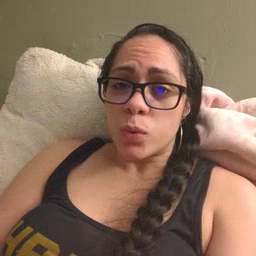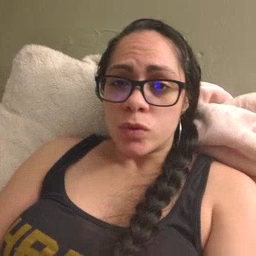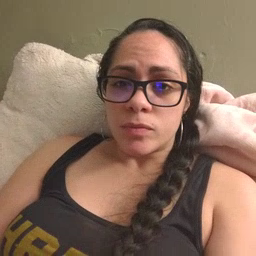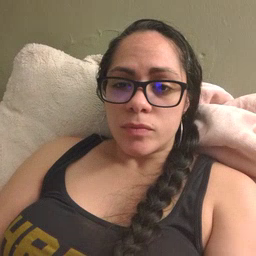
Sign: blow